A bearing vibration time series has been folded into this square grayscale image, one row per segment of consecutive samples. Based on the visible evidence, which condition applies: normal, inner_race, outer_race, ball?
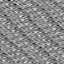
Answer: outer_race